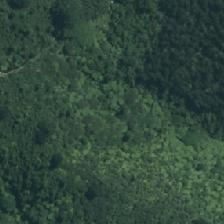
Land cover: broadleaved_indigenous_hardwood